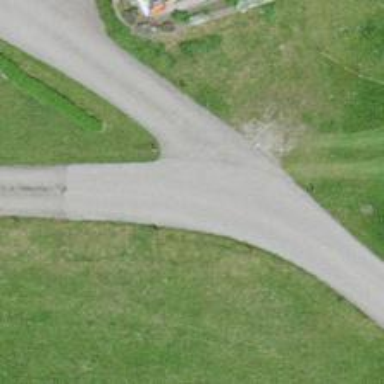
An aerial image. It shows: Well-maintained track road with grade 1 tracktype.